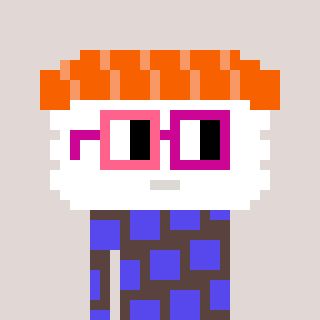
a pixel art character with square pink and red glasses, a nigiri-shaped head and a darkbrown-colored body on a warm background